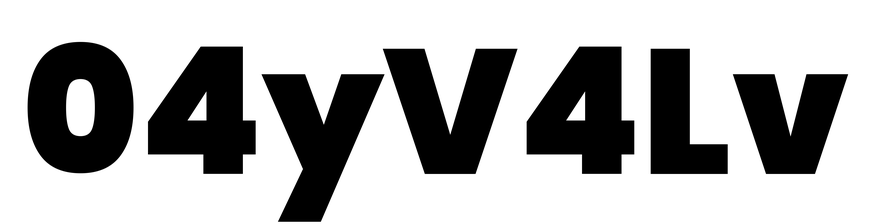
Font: Poppins-Black